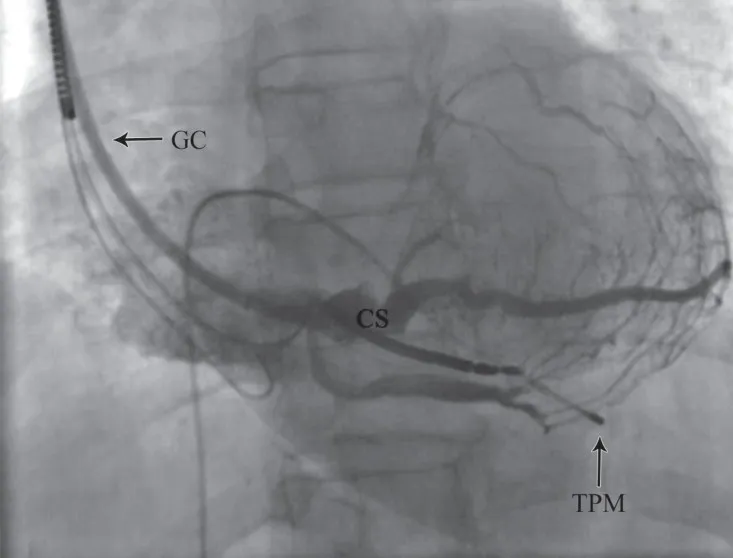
Coronary sinus (CS) venography in the shallow left anterior oblique projection. CS injection is performed via a guiding catheter to clarify the appropriate site for CS lead placement.
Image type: radiology (x_ray)